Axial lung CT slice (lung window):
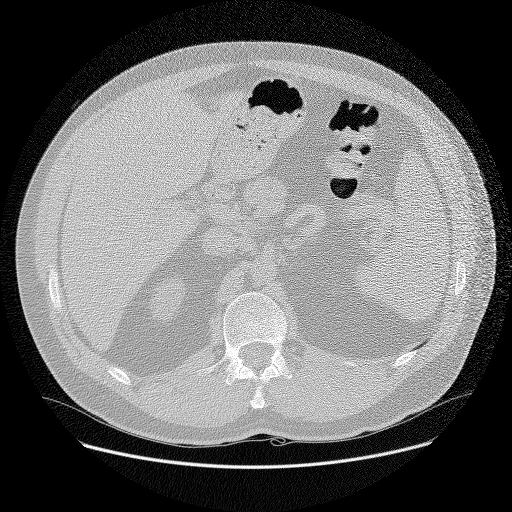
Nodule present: no